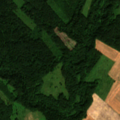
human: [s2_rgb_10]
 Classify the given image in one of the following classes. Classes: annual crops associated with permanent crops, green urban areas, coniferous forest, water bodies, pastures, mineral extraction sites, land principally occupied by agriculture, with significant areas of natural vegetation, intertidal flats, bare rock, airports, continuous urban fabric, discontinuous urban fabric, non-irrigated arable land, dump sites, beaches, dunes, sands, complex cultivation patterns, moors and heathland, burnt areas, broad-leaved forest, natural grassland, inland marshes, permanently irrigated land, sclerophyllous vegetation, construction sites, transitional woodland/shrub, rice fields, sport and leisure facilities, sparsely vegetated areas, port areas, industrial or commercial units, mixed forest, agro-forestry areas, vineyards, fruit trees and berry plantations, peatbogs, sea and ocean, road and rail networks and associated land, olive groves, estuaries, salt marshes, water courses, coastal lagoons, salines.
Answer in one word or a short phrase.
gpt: non-irrigated arable land, pastures, broad-leaved forest, coniferous forest, mixed forest, transitional woodland/shrub